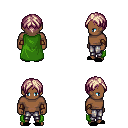
a pixel art fantasy rpg character, male body template, human, dark skin, green cape, metal pants, white blonde parted hairstyle, leather bracers, black slippers, four views (front, back, left, right), 2x2 character sprite sheet, small pixel art, hard edges, no anti-aliasing